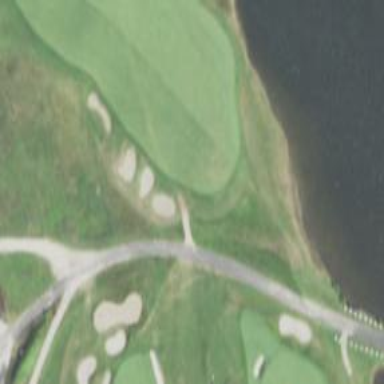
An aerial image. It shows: Path for both road and golf.